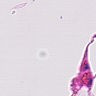
Metastatic tissue present: no